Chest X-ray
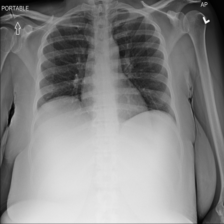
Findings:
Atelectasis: negative
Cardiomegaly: negative
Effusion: negative
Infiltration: negative
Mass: negative
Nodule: negative
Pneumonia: negative
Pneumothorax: negative
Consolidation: negative
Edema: negative
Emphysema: negative
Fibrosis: negative
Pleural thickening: negative
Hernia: negative